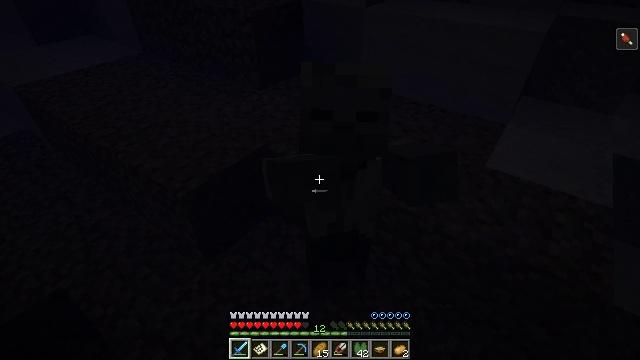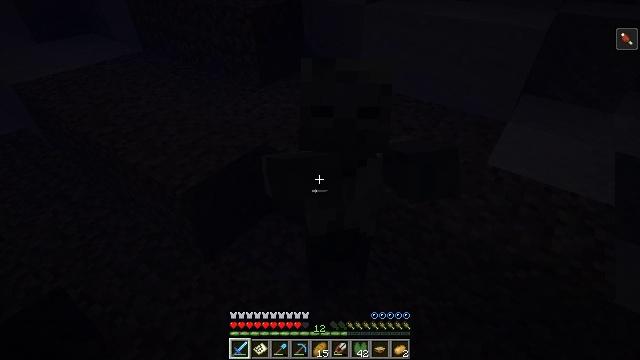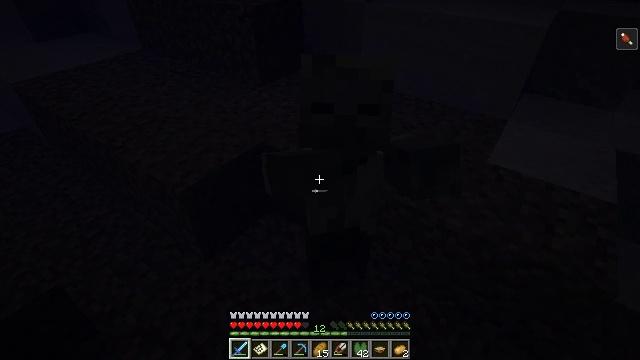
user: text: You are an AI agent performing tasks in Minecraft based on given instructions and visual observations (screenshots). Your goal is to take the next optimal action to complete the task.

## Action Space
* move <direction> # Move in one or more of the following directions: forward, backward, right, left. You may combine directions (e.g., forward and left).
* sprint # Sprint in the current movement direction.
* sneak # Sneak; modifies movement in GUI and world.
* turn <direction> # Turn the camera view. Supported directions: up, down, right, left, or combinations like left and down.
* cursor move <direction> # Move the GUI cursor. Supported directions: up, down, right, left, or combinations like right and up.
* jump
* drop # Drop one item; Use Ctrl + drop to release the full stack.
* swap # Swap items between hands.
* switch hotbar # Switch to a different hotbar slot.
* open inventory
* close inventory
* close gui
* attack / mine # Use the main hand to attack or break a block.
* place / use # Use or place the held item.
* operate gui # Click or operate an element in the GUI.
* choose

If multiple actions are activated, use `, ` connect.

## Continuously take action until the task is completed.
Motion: motion action
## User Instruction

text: Kill a husk.
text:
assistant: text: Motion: no_op
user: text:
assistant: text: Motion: no_op
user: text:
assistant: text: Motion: no_op